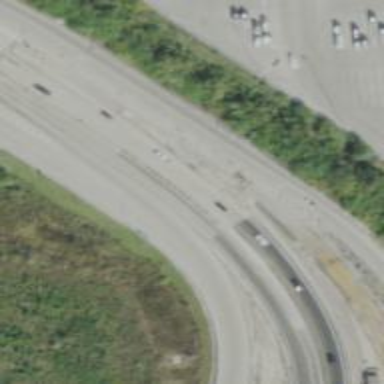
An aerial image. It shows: Motorway link with asphalt surface and double trumpet junction.